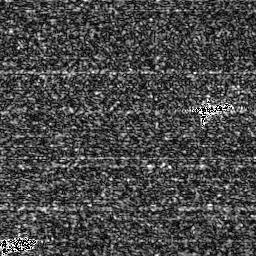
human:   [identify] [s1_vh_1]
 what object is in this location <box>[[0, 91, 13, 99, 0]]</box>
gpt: <ref>1 medium ship at the bottom left</ref>

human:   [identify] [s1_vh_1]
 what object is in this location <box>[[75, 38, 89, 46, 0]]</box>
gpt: <ref>1 medium ship at the right</ref>